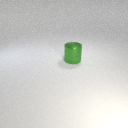
large green metal cylinder